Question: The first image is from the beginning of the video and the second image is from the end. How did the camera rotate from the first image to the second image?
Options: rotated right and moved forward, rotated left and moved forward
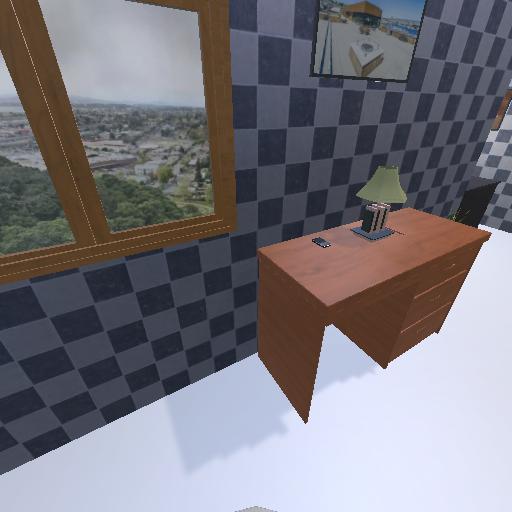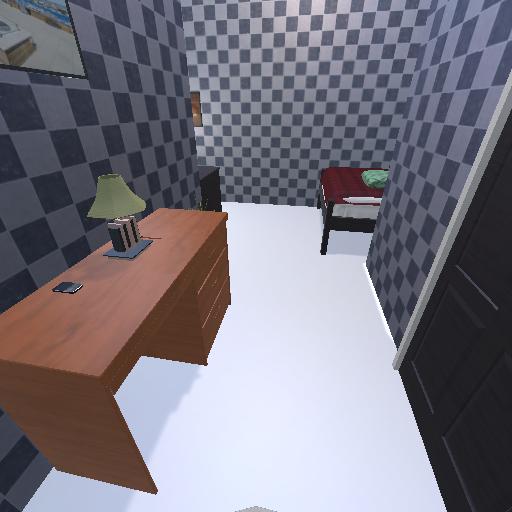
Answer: rotated right and moved forward